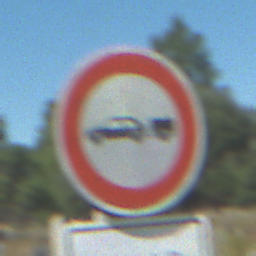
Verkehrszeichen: VerbotPersonenkraftwagenMitAnhaenger
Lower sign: ZeitangabenMitBeschraenkungAufWochentage8
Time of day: Midday
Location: Outdoor (Special)
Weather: PartlyCloudy
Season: NotSpecified
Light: Natural